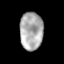
Tissue: prostate
Cell type: NK cells
Senescence score: 0.3206
Nuclear area (px): 859
Mean DAPI intensity: 171.68